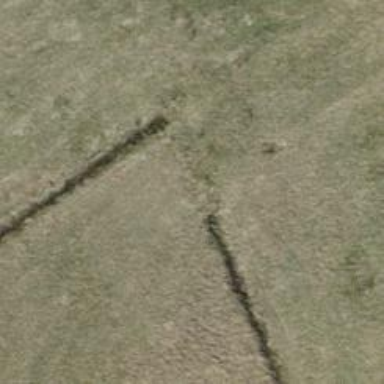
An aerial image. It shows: Ditch in the surroundings.